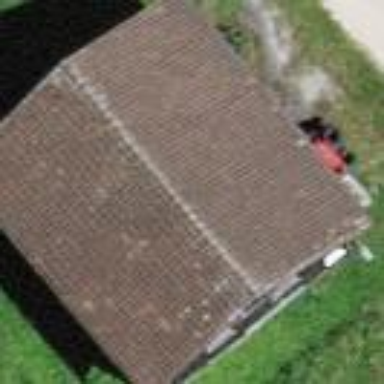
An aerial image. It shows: Barn.